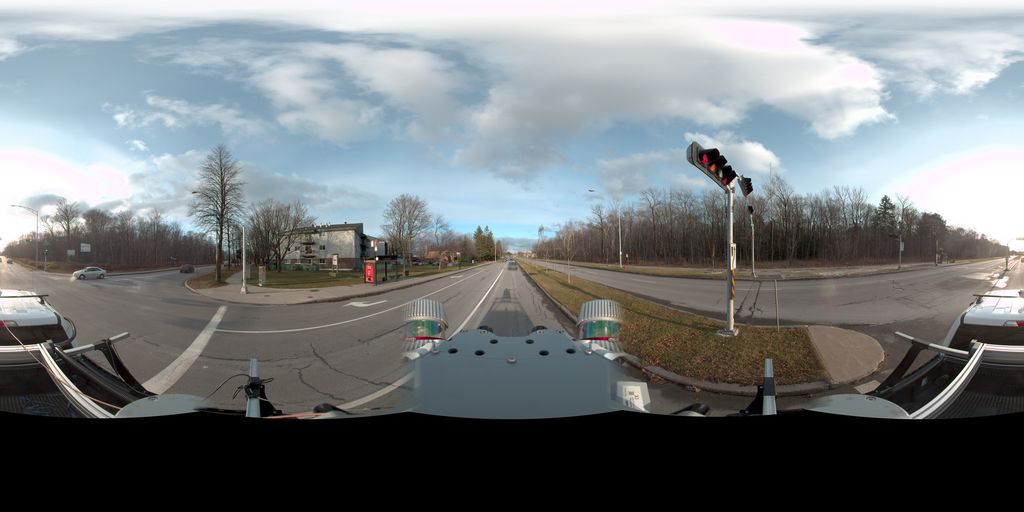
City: quebec_city